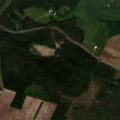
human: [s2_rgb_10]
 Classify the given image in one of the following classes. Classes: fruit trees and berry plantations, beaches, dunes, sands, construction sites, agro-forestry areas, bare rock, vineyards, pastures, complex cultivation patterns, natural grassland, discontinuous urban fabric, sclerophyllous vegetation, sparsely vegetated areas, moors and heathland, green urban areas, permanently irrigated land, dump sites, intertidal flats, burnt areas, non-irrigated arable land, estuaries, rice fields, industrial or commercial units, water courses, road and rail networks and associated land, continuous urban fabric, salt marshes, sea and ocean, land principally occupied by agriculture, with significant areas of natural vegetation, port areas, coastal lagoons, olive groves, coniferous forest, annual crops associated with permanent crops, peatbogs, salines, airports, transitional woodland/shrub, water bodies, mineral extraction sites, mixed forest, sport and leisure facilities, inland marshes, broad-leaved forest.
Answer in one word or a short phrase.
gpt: non-irrigated arable land, coniferous forest, mixed forest